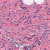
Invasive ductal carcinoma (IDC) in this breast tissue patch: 1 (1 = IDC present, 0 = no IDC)